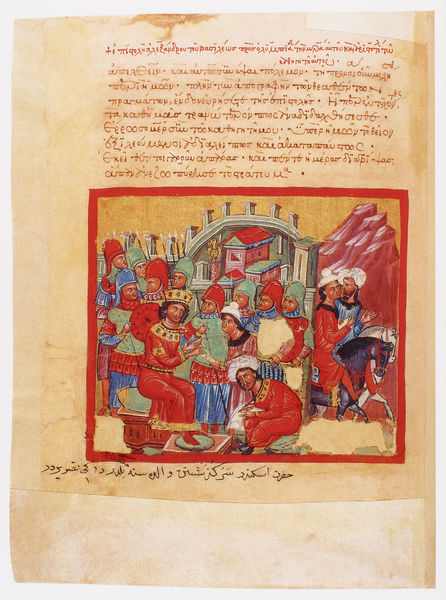
Titel: Der griechische Alexanderroman
Institution: Venedig, Hellenic Institute Codex Gr. 5
Schlagwörter: berg, blau, felsen, gott, mann, grün, menschen, stadt, frau, gebäude, haus, rot, rahmen, brücke, gold, krone, pferde, schrift, stab, berge, gebirge, rand, kissen, könig, lanze, soldaten, thron, buch, türme, palast, druck, seite, illustration, text, waffen, helm, herrscher, heer, tore, arabisch, mittelalter, speer, turban, handschrift, buchillustration, buchmalerei, alexander, juwelen